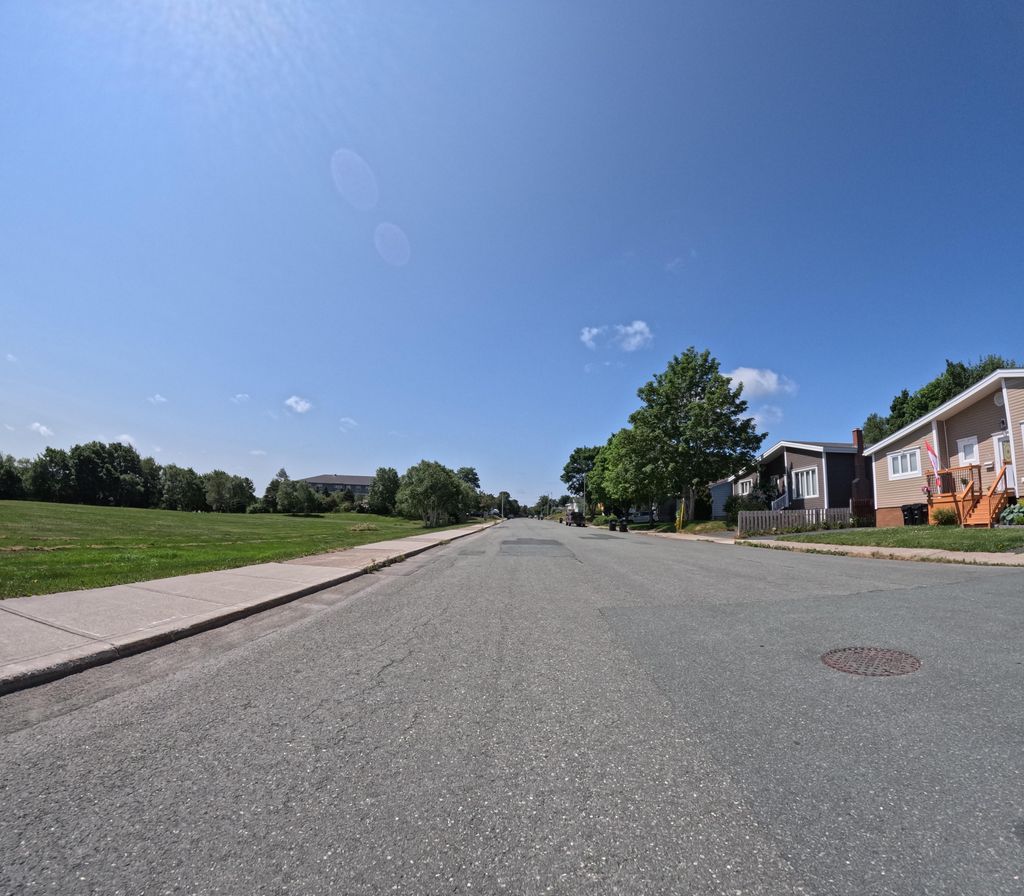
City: st_johns